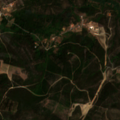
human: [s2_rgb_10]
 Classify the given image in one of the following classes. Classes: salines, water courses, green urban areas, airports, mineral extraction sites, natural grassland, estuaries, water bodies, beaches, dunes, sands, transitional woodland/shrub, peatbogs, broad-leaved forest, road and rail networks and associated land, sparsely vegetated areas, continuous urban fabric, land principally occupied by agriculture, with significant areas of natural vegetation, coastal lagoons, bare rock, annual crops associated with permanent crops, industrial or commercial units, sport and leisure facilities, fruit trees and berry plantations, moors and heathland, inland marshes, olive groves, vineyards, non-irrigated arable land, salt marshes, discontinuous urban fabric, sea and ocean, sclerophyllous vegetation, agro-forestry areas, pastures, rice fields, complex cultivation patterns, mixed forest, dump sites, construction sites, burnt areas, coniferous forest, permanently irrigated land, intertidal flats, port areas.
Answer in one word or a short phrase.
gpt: land principally occupied by agriculture, with significant areas of natural vegetation, transitional woodland/shrub